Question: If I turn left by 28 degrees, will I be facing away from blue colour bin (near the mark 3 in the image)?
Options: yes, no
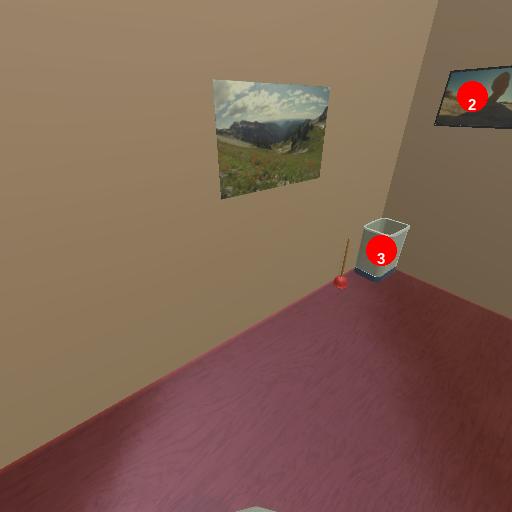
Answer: yes